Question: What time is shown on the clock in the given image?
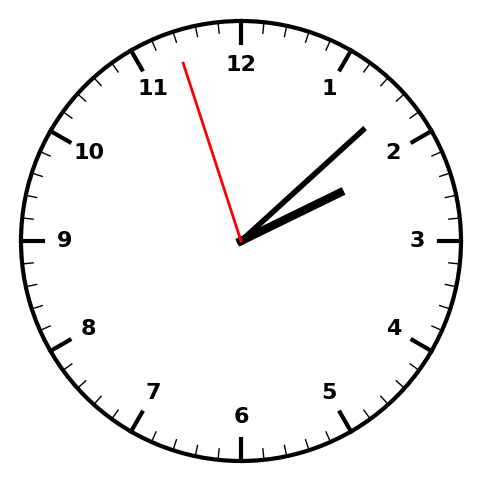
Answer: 02:07:57